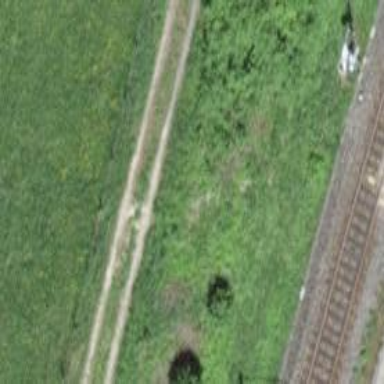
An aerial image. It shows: Track road with grade4 tracktype.